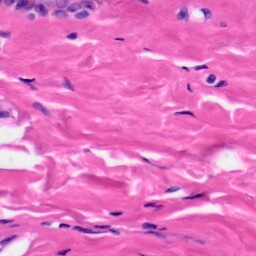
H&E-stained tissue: Skin